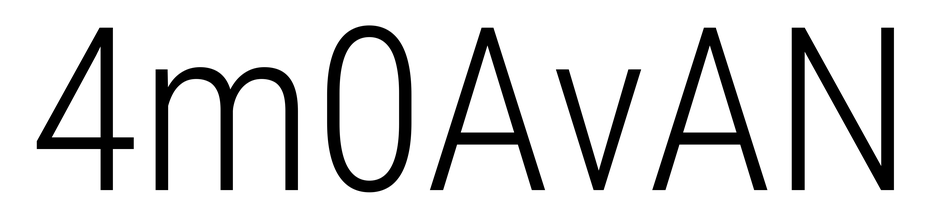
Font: Roboto_Condensed_Light